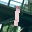
Label: 1